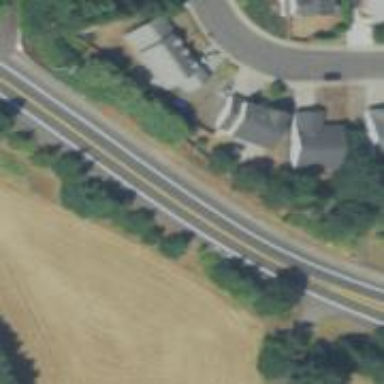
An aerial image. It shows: Tertiary road with sidewalk on the left.